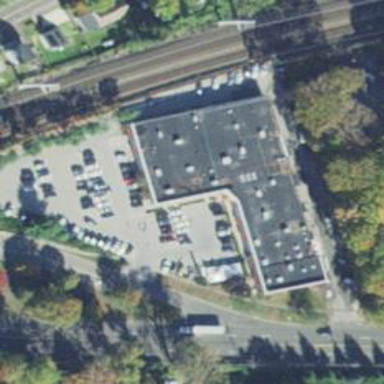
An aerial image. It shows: Clinic.